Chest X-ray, PA view. Patient: 26 years old, sex F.
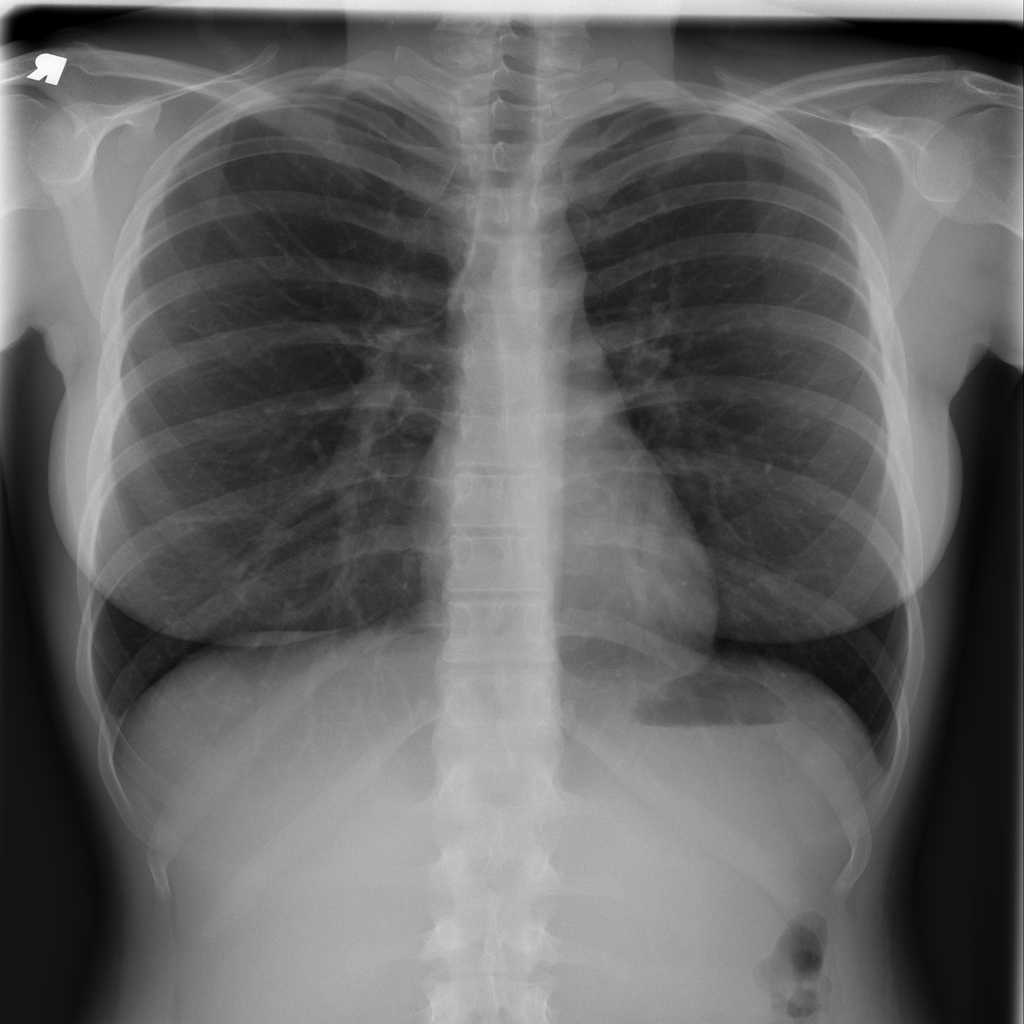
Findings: No Finding